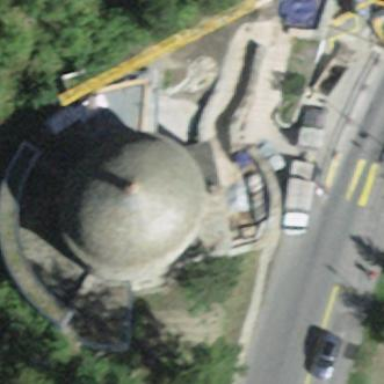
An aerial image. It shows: Museum housed in building.